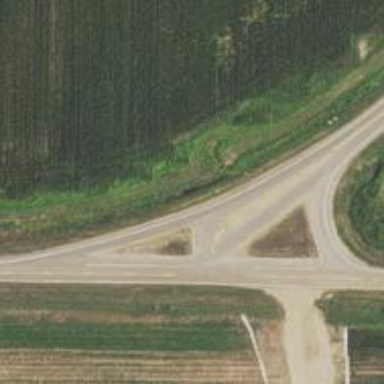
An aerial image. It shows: Primary link highway.